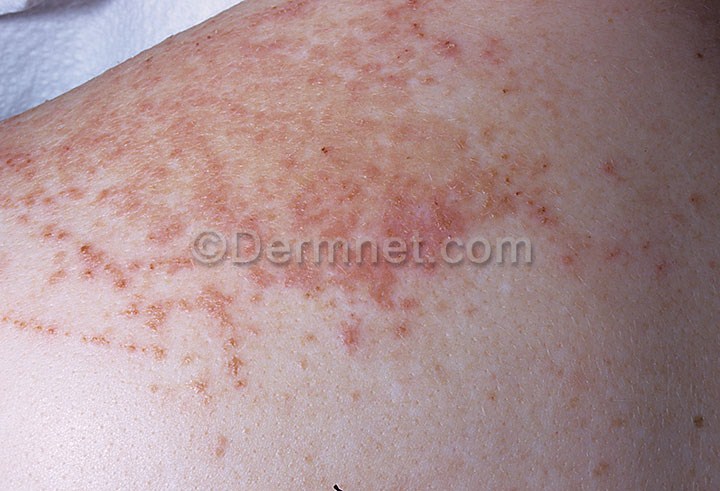
Disease: Bullous Disease Photos